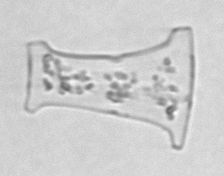
Label: Eucampia